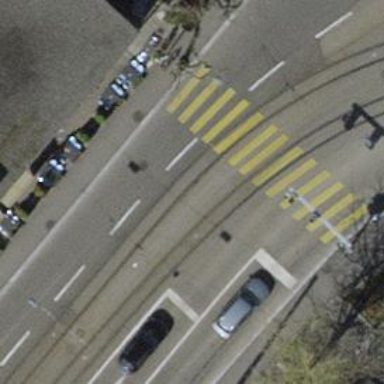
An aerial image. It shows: Tram crossing on the railway.